Interaction volume radius: 5 \u00c5
Interaction volume height: 20 \u00c5
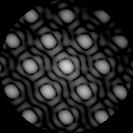
Disorder parameter: 0.06842